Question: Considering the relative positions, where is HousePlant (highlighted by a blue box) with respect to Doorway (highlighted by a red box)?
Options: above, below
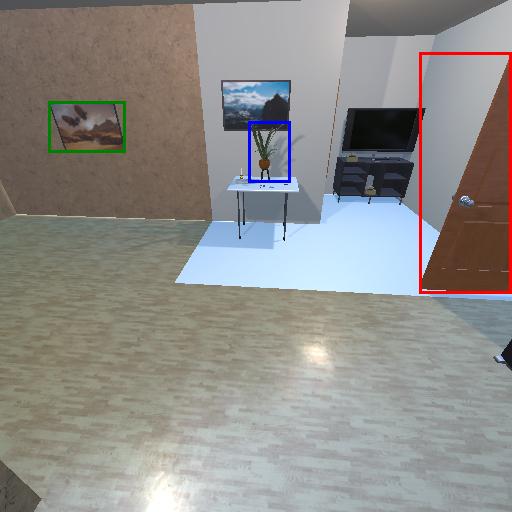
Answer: above